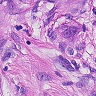
Metastatic tissue present: yes